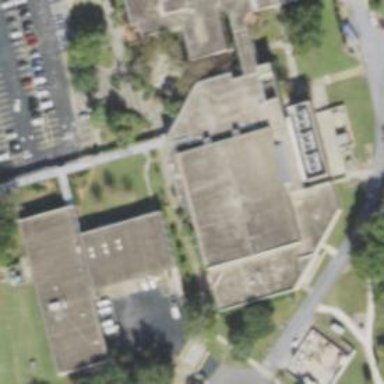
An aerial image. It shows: College building.